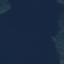
Land use / land cover class: SeaLake